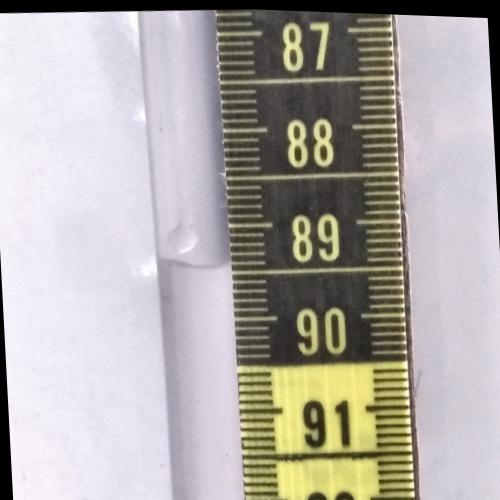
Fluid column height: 89.4 cm